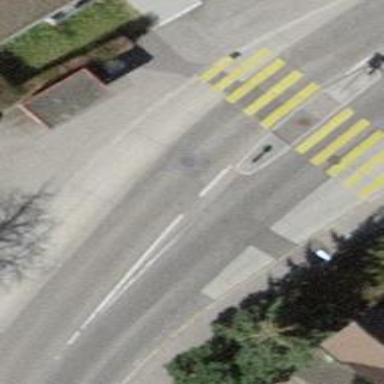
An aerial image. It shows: Tertiary road with asphalt surface and sidewalks on both sides.